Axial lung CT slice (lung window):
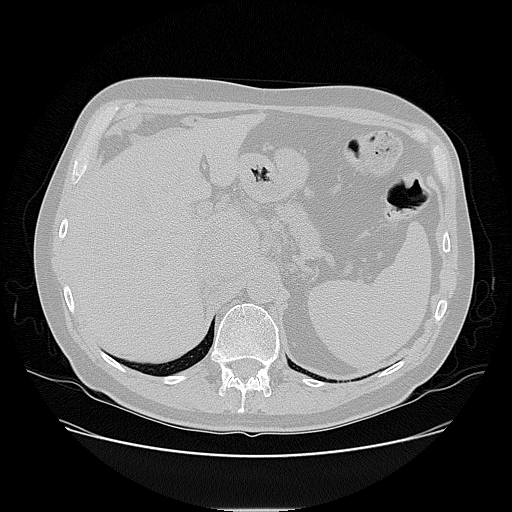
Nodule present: no